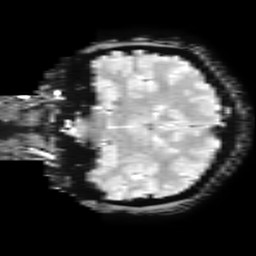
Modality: T2starw
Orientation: coronal
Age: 18
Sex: female
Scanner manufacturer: ge
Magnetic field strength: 3 T
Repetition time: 0.65 s
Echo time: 0.02 s